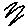
Label: zigzag